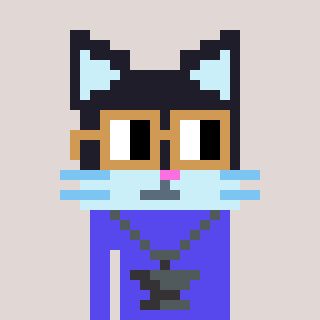
a pixel art character with square brown glasses, a cat-shaped head and a computerblue-colored body on a warm background